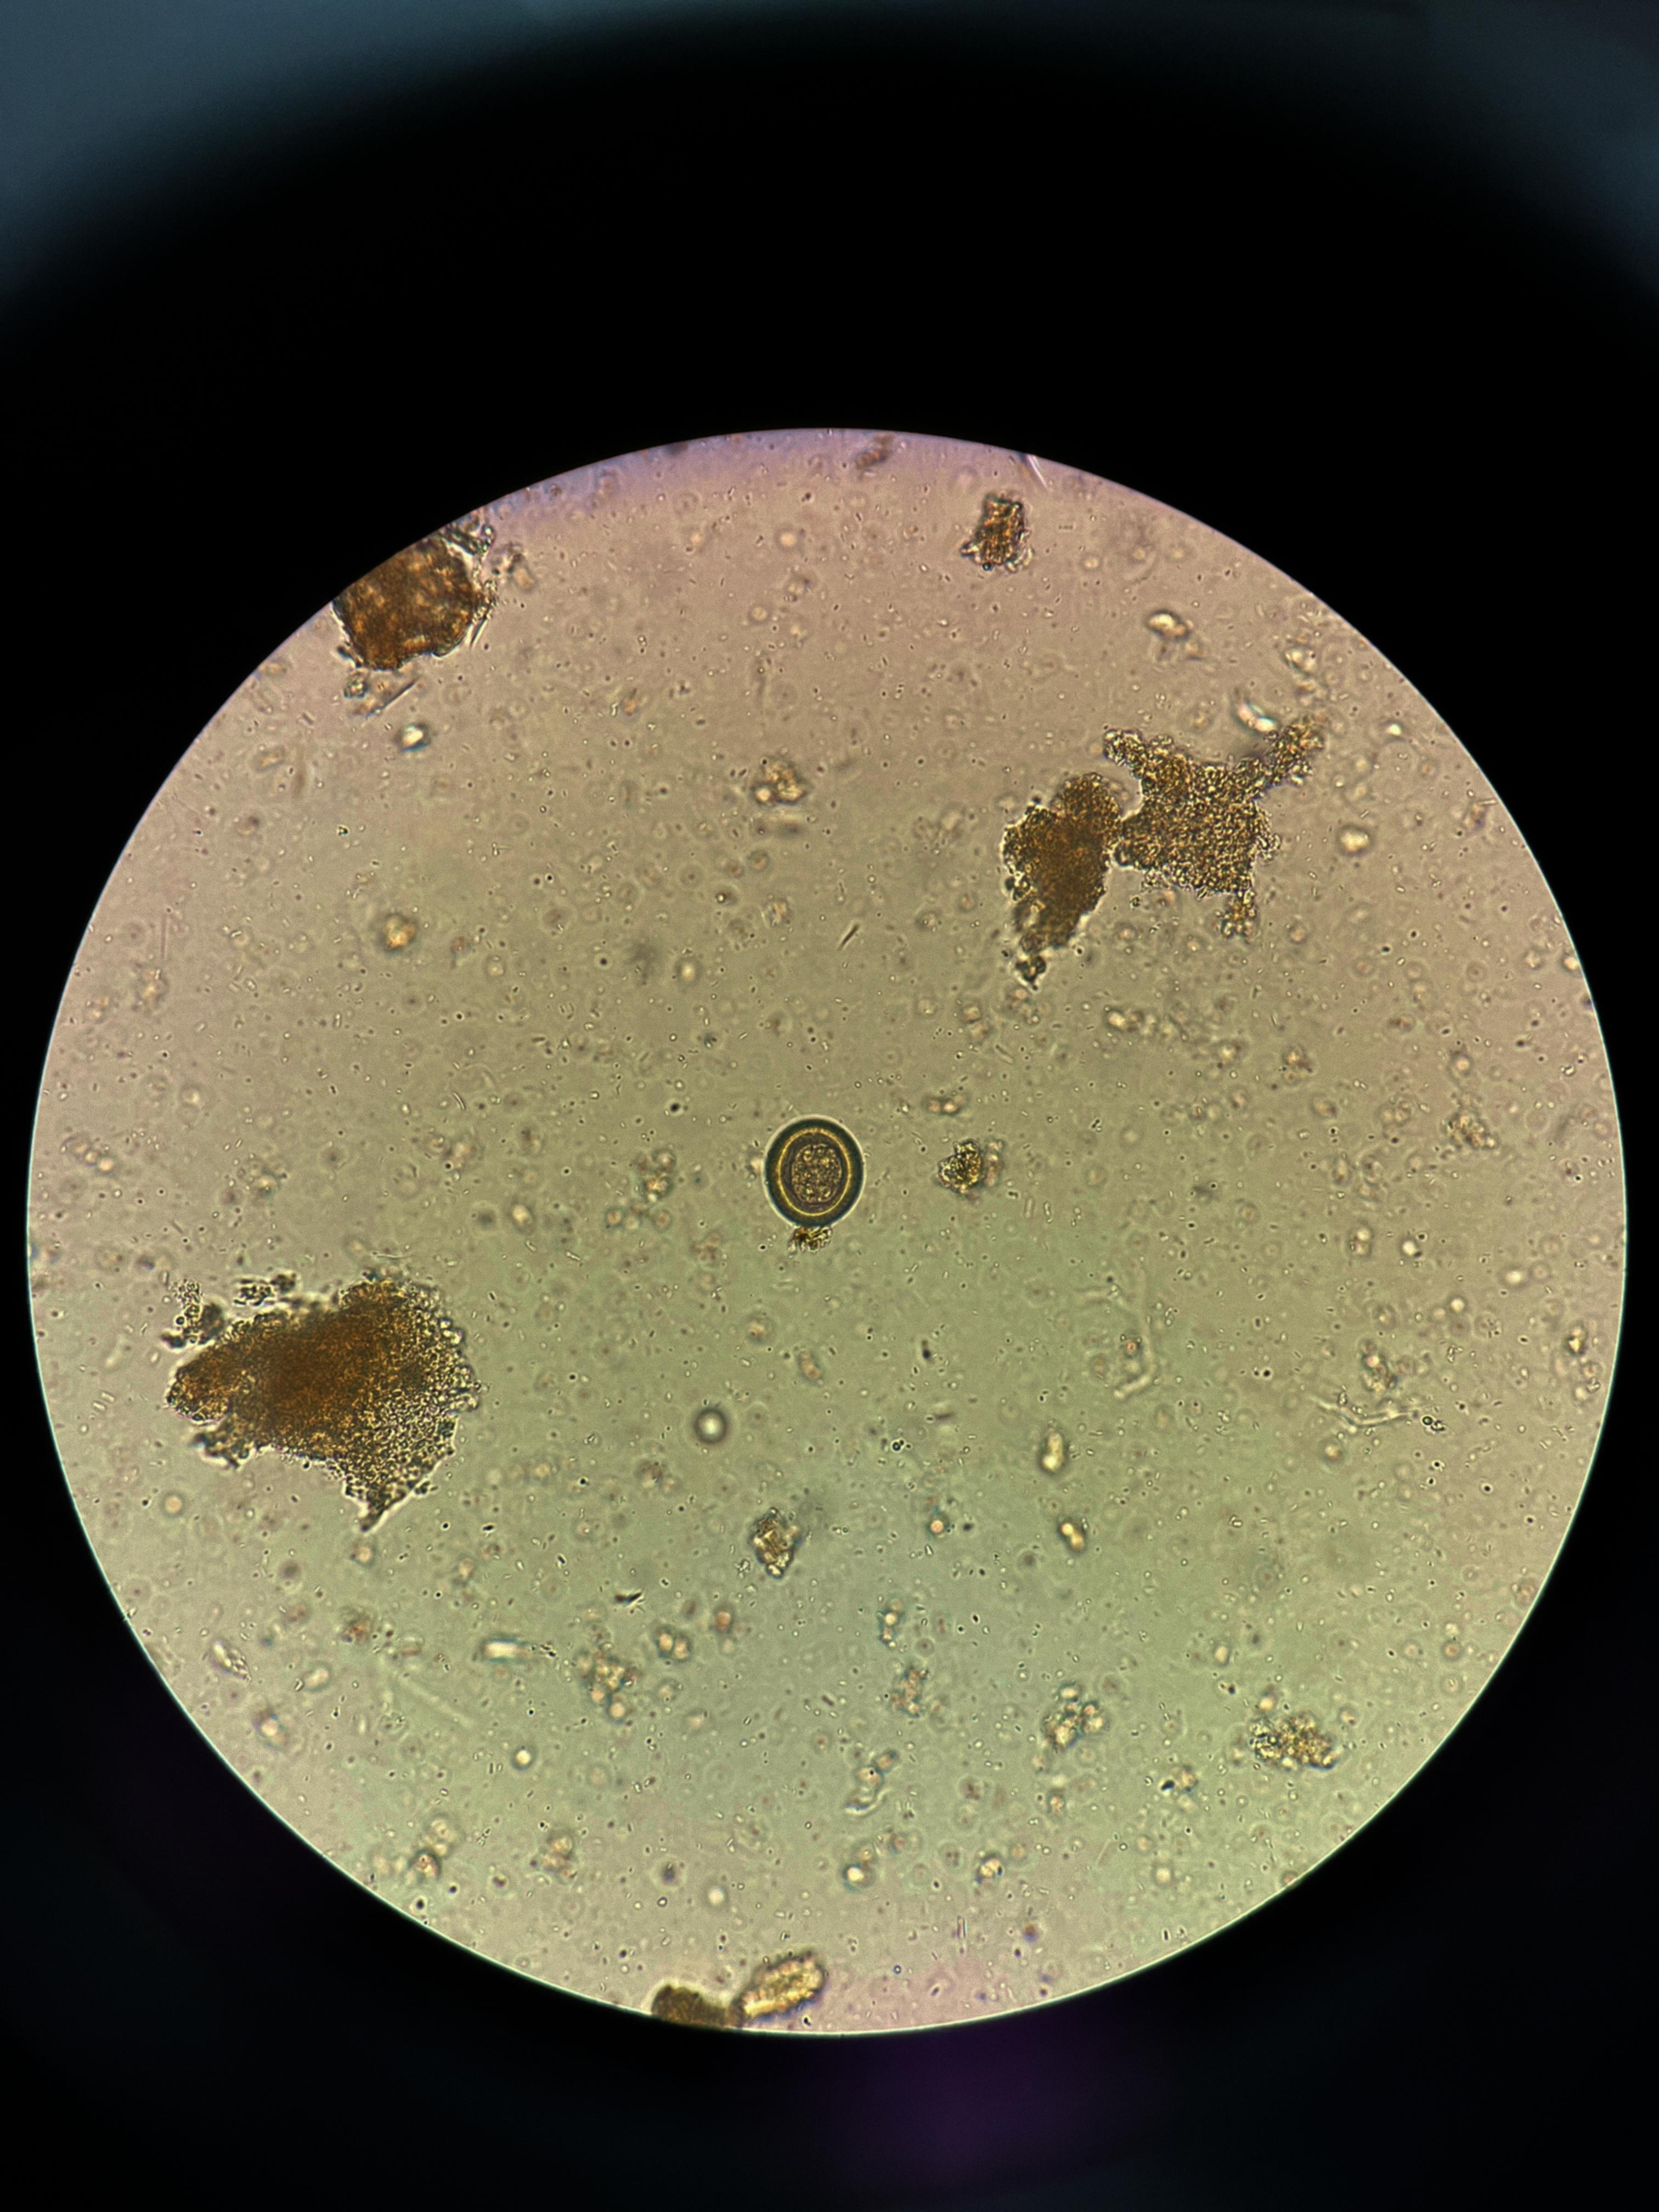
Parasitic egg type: Taenia spp. egg